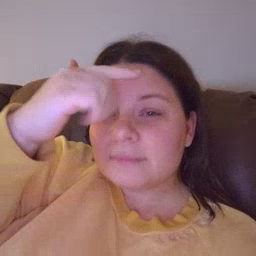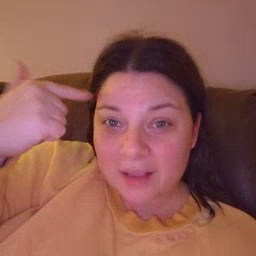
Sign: black